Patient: sex M, age 79
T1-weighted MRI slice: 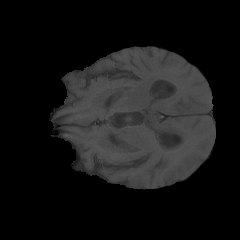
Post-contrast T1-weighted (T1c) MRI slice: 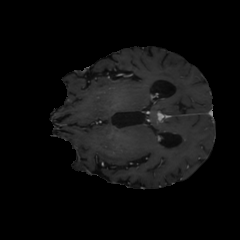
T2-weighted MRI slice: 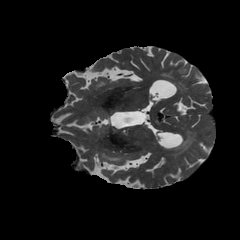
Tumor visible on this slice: no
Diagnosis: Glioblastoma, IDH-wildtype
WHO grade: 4